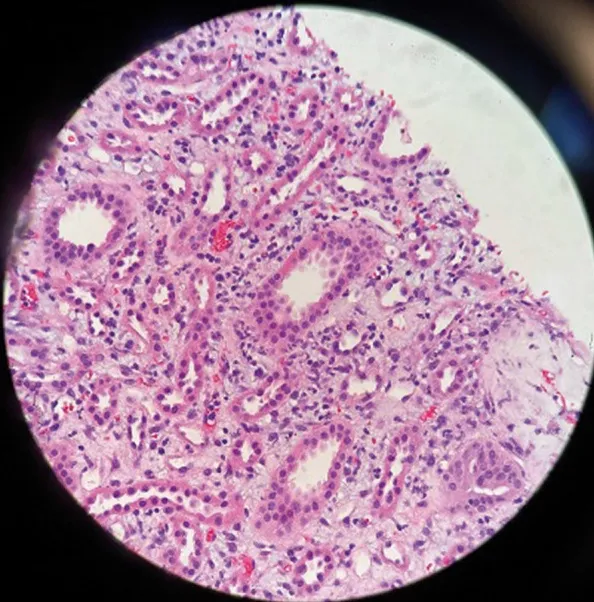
H & E photomicrograph showing mild edema and focal inflammatory infiltrate. Several neutrophils are identifiable.
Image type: pathology (h&e)